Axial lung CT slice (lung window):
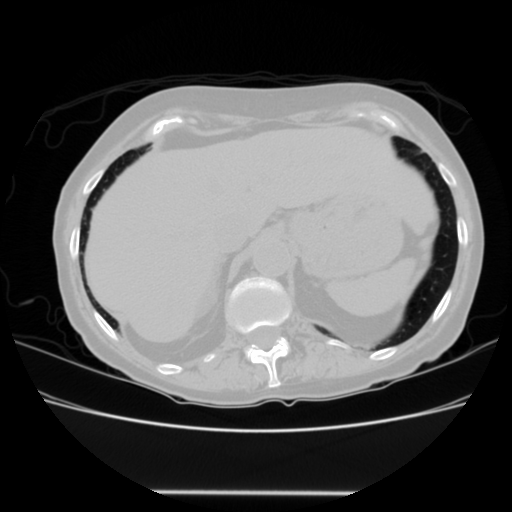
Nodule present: no